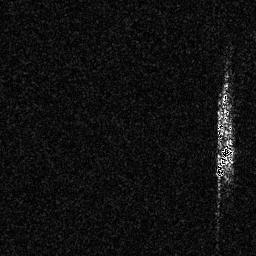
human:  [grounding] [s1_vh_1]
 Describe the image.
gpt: In the satellite image, there is  <ref>1 medium ship </ref> <box>[[83, 56, 91, 69, 0]]</box> located at right.